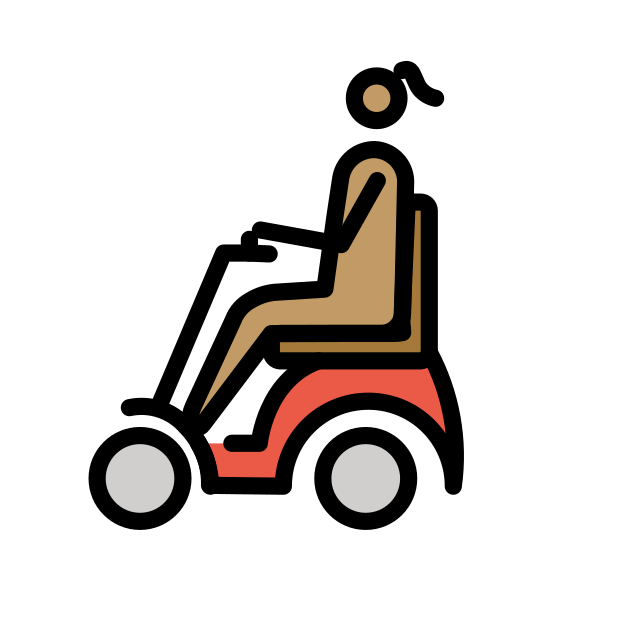
woman in motorized wheelchair: medium skin tone